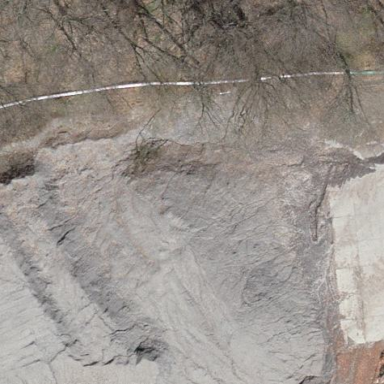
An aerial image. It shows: Quarry area.